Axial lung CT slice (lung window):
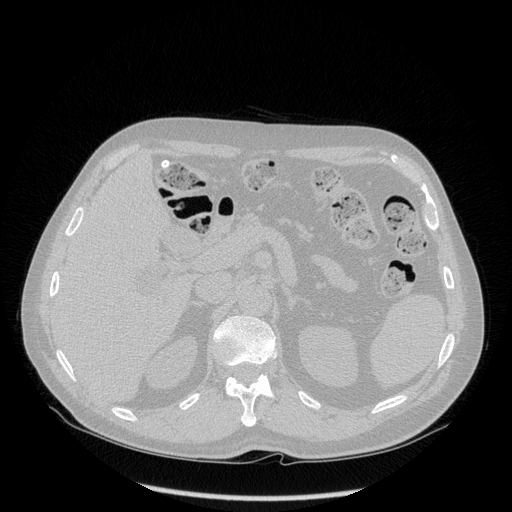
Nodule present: no